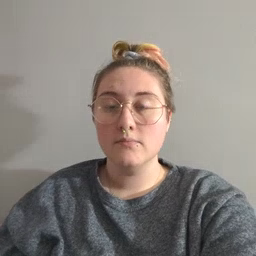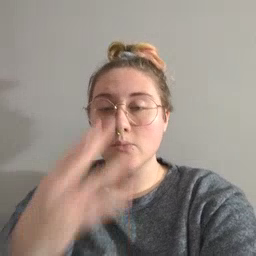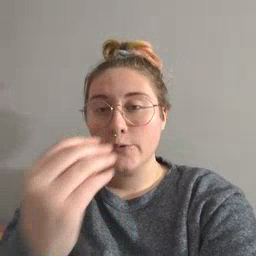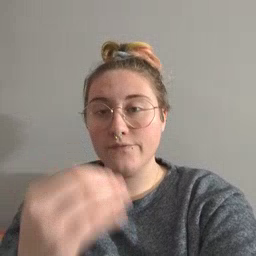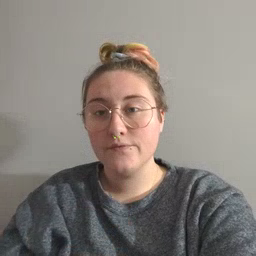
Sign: wolf